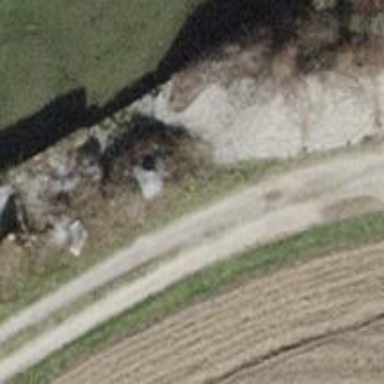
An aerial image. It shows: Unpaved track with grade3 tracktype.